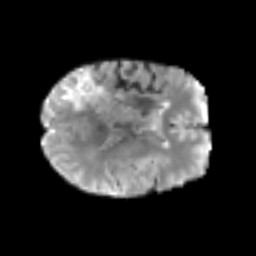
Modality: T2w
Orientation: axial
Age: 69
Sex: female
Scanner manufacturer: siemens
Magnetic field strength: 3 T
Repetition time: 5.6 s
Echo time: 0.082 s